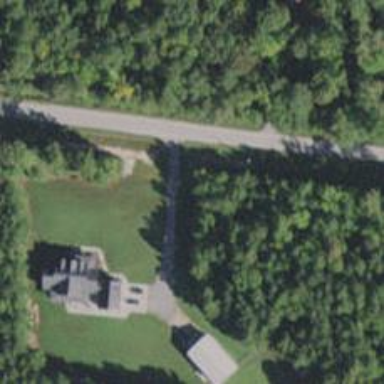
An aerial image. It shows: Driveway.